Question: I am working in a Excel VSTO project with C#.
For certain columns, I have set the NumberFormat to Text using
'''
someCell.EntireColumn.NumberFormat = "@";
'''
But when numbers do happen to be in these columns, Excel shows a green arrow with warning "Number Stored as Text". I want to suppress this warning message.
I know how to do that in Excel: Options -> Formulas -> in Error checking rules, uncheck "Numbers formatted as text or preceded by an apostrophe". Is it possible to do this in C# code, and only to certain cells/ranges? Thanks!

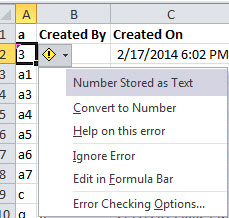
Answer: There's (in VBA)
'''
Dim c As Range
For Each c In Selection.Cells
c.Errors(xlNumberAsText).Ignore = True
Next c
'''
Seems like you can't address a whole range at once - have to loop through the cells